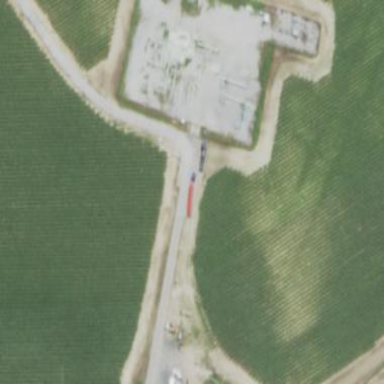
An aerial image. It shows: Fence surrounding measurement substation.